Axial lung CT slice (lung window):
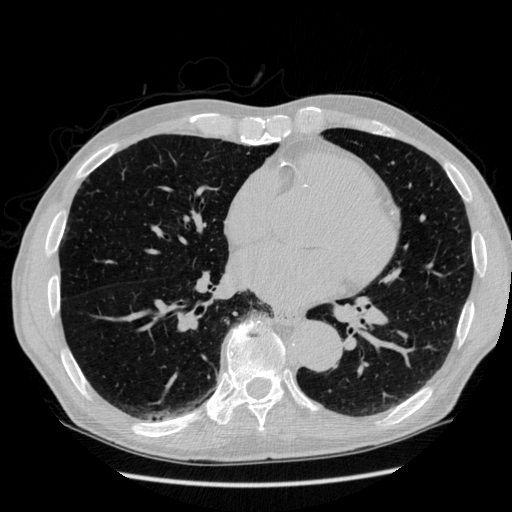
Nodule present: no